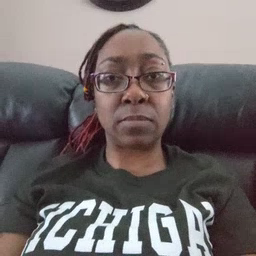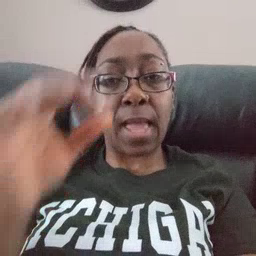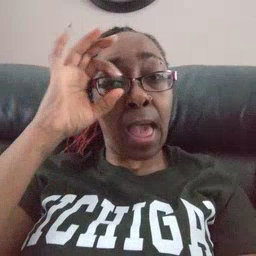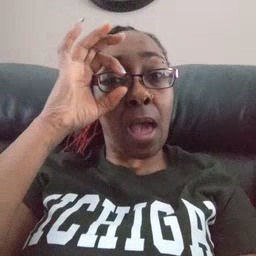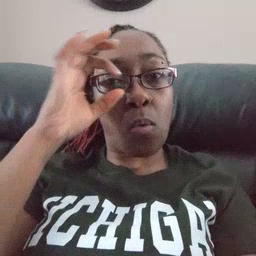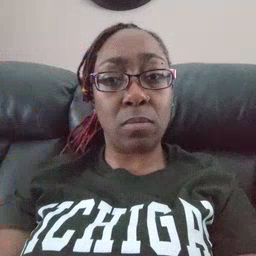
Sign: owl